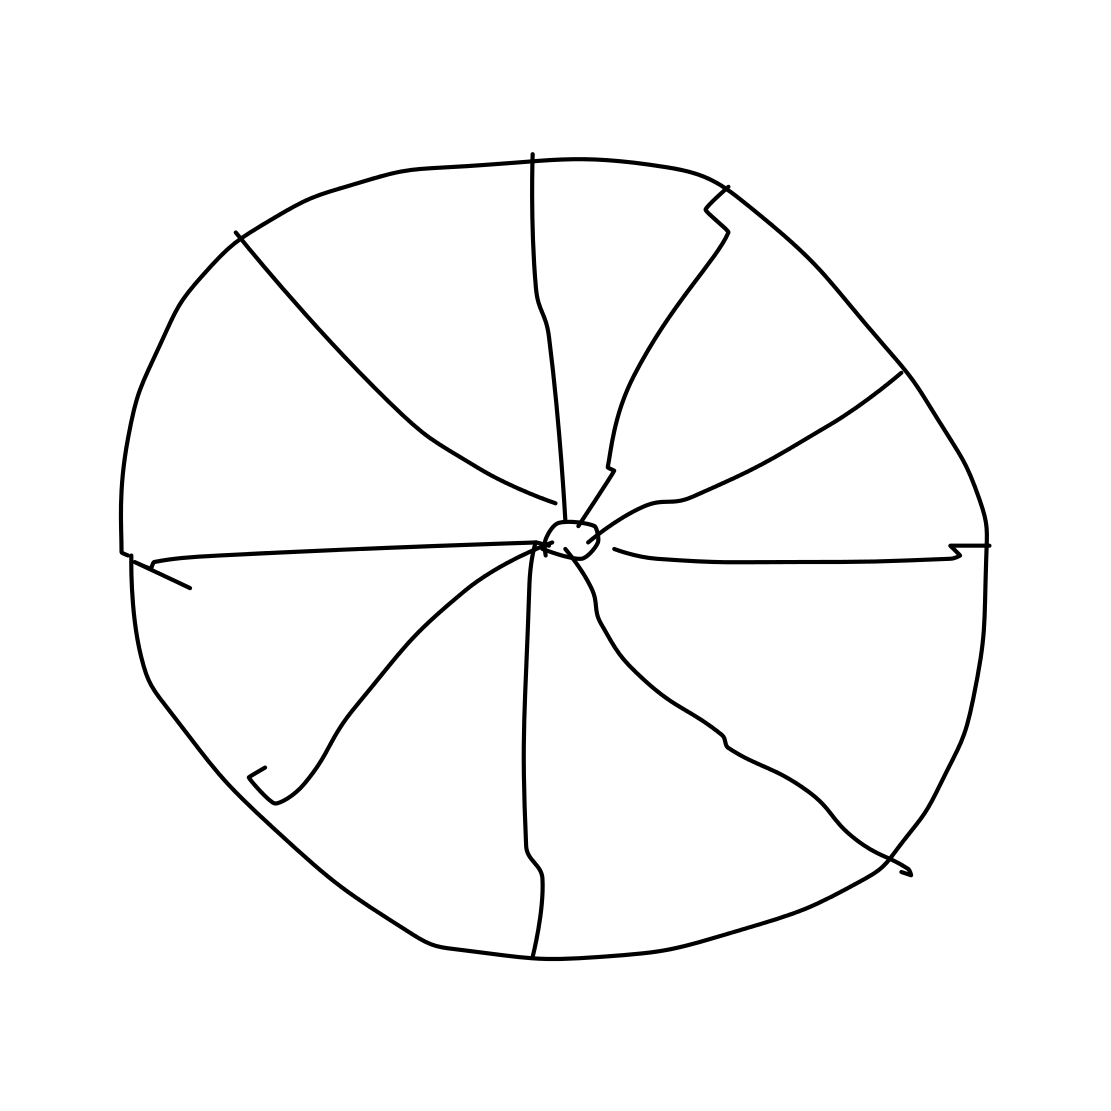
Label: wheel